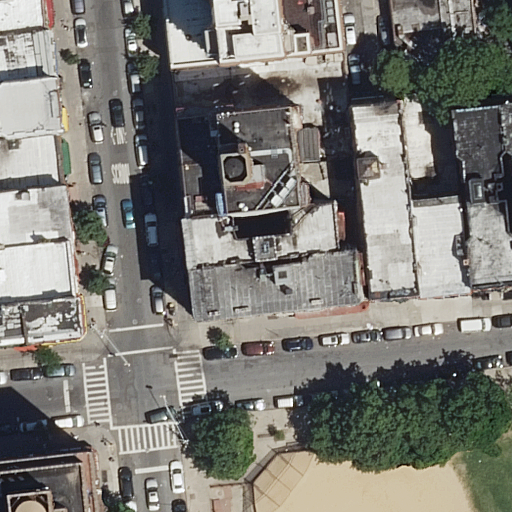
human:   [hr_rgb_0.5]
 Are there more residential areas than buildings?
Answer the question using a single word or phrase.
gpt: no

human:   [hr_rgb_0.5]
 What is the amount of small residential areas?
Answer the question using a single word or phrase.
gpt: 0

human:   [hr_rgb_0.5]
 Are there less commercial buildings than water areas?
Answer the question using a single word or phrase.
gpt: no

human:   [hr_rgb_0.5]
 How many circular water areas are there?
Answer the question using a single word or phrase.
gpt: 0

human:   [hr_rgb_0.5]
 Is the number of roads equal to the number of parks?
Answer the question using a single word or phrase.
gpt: no

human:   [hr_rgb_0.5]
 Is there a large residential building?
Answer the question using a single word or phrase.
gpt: yes

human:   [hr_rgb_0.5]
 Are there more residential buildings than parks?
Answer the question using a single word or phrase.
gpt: yes

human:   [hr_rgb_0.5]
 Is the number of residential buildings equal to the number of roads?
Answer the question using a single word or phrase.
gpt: no

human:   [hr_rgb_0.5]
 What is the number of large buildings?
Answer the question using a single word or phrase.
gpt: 2

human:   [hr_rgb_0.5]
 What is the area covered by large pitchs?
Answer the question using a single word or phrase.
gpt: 820m2

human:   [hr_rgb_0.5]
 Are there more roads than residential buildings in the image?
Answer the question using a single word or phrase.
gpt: no

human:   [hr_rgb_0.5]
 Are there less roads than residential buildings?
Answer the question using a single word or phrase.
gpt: yes

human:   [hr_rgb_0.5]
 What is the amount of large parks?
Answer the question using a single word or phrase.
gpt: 1

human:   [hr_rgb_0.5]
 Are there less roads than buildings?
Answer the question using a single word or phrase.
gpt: yes

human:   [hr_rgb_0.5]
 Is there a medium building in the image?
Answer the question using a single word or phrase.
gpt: yes

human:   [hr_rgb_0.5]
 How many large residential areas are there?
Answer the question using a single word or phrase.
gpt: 1

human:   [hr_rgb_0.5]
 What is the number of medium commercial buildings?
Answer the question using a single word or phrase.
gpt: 0

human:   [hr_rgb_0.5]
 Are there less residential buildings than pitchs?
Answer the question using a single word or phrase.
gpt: no

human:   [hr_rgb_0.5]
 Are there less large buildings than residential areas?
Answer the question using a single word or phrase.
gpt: no

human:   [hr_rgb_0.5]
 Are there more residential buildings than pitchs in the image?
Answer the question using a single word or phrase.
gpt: yes

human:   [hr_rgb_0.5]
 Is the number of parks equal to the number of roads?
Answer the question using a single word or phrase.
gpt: no

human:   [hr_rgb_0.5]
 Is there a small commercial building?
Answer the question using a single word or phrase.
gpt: no

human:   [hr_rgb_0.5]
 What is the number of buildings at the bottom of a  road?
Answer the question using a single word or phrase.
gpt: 14

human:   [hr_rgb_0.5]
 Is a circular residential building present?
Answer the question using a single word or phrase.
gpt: no

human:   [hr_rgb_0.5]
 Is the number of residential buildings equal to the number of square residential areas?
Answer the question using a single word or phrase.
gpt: no

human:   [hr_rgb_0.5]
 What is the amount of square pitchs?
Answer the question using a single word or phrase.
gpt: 0

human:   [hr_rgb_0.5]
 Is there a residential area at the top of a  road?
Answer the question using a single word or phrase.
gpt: no

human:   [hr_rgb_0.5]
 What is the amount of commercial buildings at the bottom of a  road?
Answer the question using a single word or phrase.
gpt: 0

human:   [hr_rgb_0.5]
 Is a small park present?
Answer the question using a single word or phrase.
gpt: no

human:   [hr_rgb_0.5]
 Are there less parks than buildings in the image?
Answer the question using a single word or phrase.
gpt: yes

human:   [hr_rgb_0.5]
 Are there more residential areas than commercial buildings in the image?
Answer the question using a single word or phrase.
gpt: yes

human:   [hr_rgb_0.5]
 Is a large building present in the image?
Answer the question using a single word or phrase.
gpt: yes

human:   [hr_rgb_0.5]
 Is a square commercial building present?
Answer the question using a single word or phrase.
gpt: no

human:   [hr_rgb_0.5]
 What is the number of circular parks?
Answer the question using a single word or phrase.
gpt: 0

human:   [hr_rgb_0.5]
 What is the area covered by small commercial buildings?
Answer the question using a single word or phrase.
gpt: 0m2

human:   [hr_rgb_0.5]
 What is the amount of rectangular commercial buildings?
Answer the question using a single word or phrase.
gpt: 0